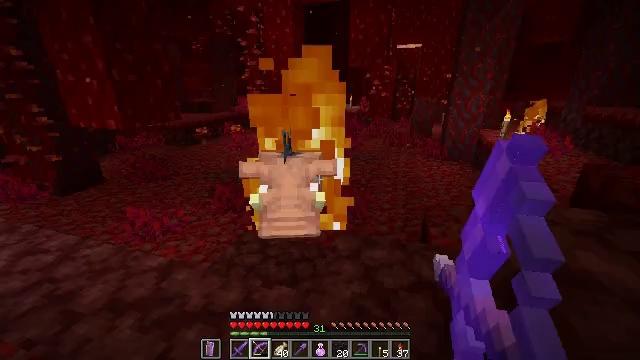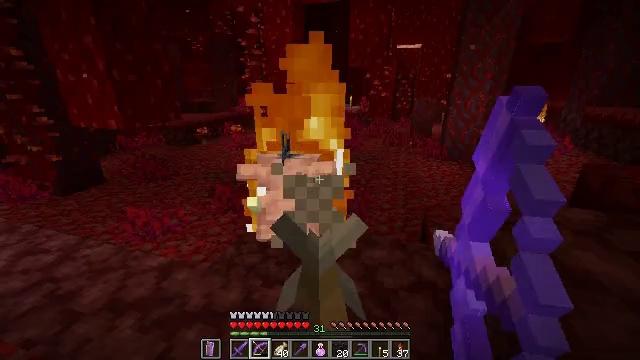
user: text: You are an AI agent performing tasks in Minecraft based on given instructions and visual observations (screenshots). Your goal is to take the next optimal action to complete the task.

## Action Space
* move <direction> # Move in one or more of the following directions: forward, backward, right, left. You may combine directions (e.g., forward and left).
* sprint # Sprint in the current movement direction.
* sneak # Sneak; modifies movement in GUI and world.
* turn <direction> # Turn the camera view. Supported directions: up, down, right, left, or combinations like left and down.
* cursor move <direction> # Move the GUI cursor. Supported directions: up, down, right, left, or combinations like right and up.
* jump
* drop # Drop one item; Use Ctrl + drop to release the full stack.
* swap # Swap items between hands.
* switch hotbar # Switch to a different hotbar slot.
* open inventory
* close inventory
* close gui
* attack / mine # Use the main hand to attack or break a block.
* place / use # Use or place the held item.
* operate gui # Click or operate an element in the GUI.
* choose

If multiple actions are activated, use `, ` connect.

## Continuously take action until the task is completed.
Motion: motion action
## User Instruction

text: Kill hostile creatures.
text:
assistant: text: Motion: use / place
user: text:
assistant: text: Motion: use / place